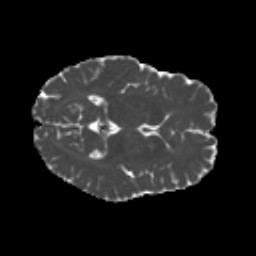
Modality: MD
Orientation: axial
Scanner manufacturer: siemens
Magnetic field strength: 3 T
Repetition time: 4.16 s
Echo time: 0.0806 s